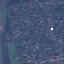
Label: Residential